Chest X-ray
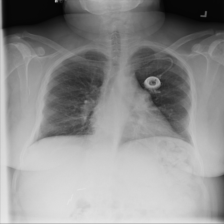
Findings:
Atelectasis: negative
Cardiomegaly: negative
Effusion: negative
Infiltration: negative
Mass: negative
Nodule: negative
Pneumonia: negative
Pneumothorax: negative
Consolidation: negative
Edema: negative
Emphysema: negative
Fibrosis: negative
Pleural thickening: negative
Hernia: negative